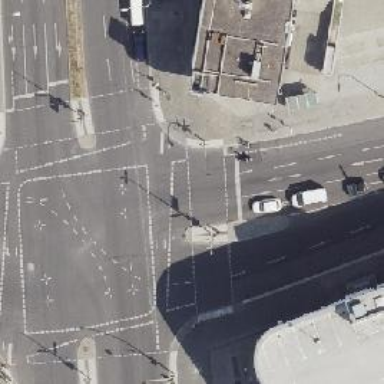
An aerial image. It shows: Crossing with traffic signals.